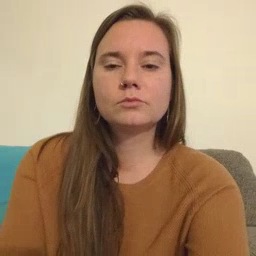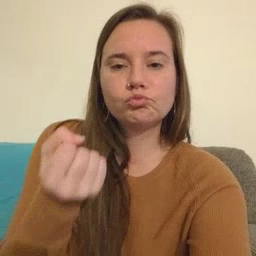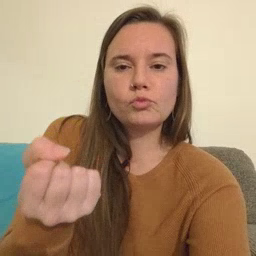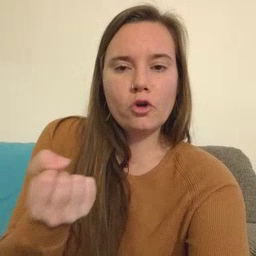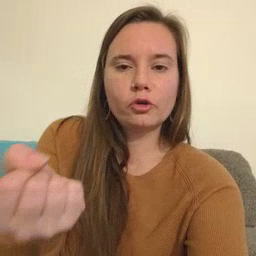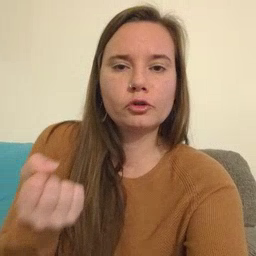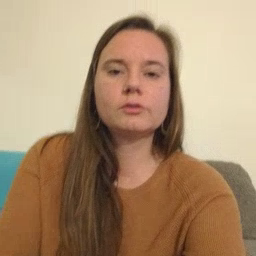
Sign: drawer